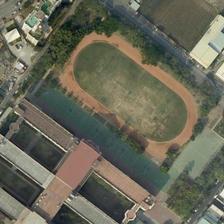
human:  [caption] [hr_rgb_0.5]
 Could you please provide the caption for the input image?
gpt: some buildings and green plants are around a playground .

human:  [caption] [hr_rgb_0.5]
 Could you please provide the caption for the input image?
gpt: the football field abuts on the buildings nearby .

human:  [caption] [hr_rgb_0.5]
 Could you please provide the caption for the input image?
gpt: a playground is surrounded by some green trees and many buildings .

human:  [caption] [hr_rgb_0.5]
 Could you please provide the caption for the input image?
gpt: a playground next to some green plants and basketball fields is surrounded by buildings .

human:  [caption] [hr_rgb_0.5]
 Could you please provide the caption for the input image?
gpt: a playground next to some green plants and basketball fields is surrounded by buildings .